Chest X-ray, PA view. Patient: 56 years old, sex M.
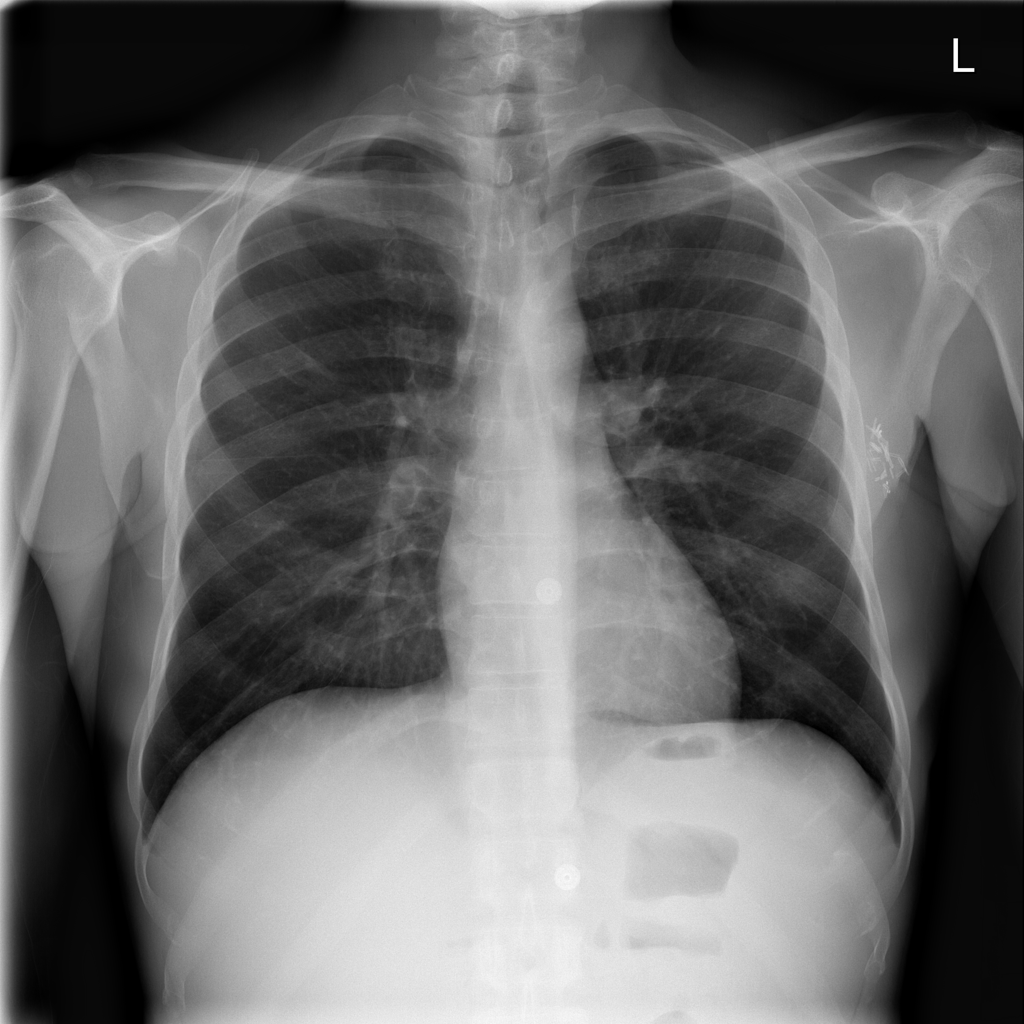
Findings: No Finding